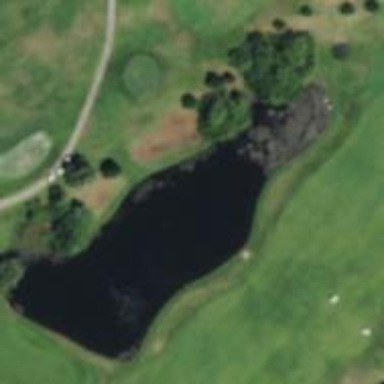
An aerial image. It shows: Water hazard on golf course.